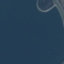
Label: SeaLake